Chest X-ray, PA view. Patient: 63 years old, sex M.
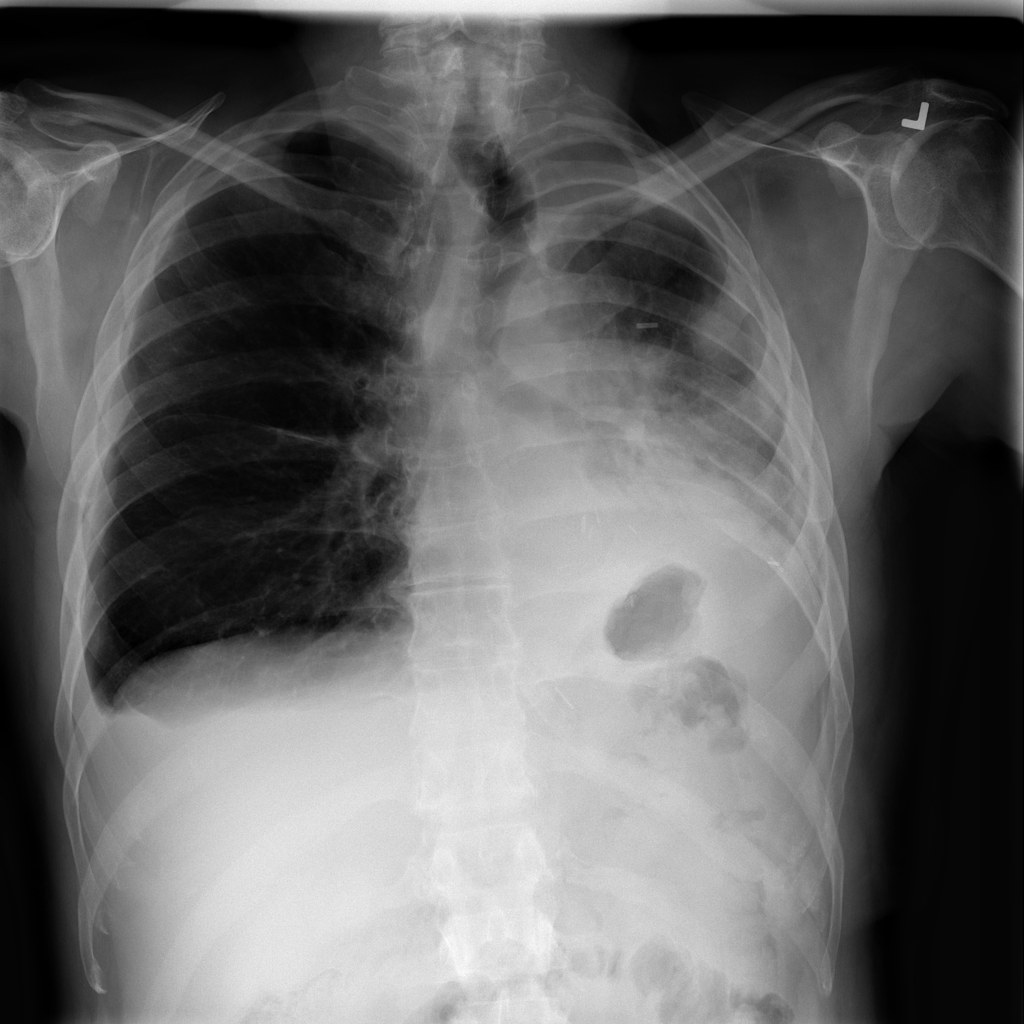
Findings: Effusion, Mass